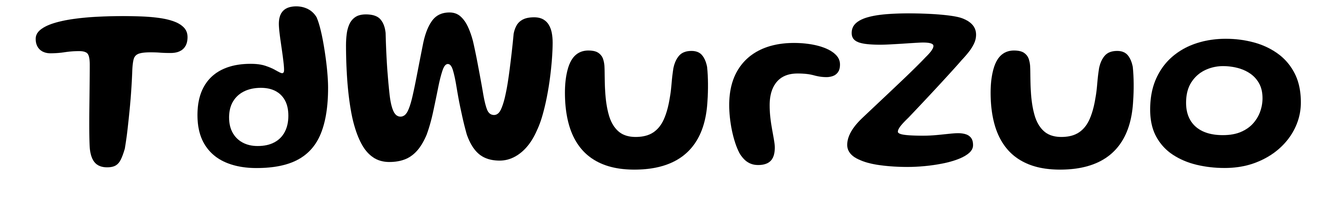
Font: Gluten_Medium